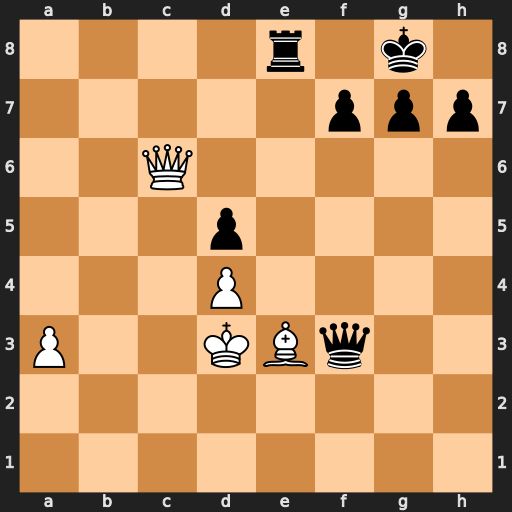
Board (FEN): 4r1k1/5ppp/2Q5/3p4/3P4/P2KBq2/8/8
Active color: w
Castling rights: -
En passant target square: -
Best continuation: Qxe8#